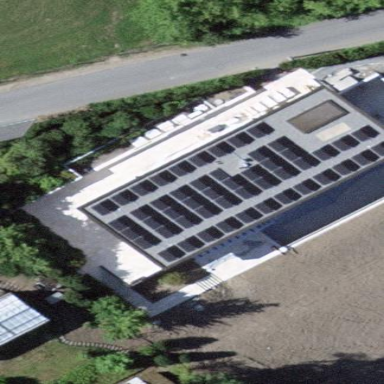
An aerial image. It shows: Solar power generator.